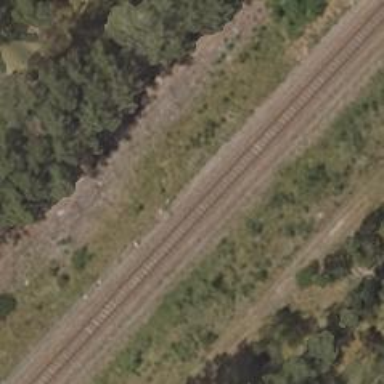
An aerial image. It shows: Railway signal.